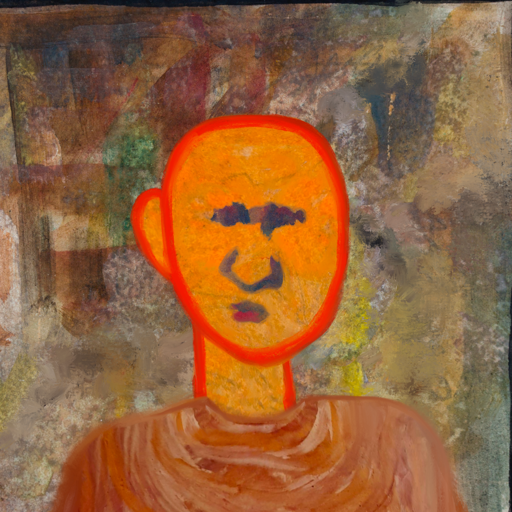
Background: Mosgoul, Head And Neck Front: Sisters, Face Front: In_The_Sun, Bust: Pious_Lady, Hair Front: Blank, Head Accessory: Blank, Second Necklace: Blank, Necklace: Blank, Baby: Blank